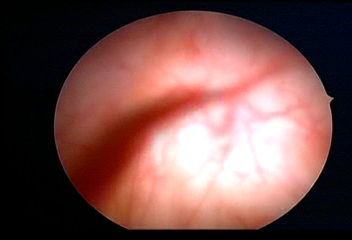
Modality: WLC
Class: Normal mucosa
Bladder cancer association: No